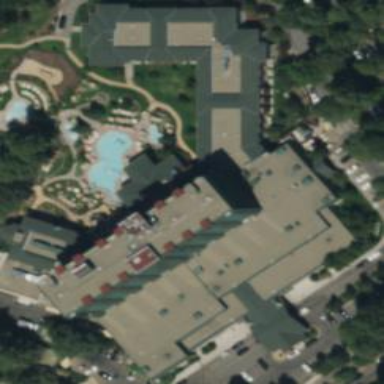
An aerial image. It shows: Hotel building.